Question: I have following data-

I want to filter this data as follows-
- This should return num(11) if any of the row has value 'OK'.
'''
Select distinct Num from Status_table where status = 'ok') -- Working fine
'''
- This should return num(11) if any of the row has value 'NO'.
'''
Select distinct Num from Status_table where status = 'No') -- Working fine
'''
- This should return '11' only when all the values are 'Yes'
I write following query
'''
Select distinct Num from Status_table where status = 'yes')
'''
This is not working as it will list '11' but I want to list it only when all status are 'Yes'
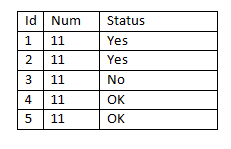
Answer: Your current queries are potentially inefficient for large data sets, and wouldn't scale well.
It might be better to:
'''
Select Num
from Status_table
where status = 'ok' and
rownum = 1;
Select Num
from Status_table
where status = 'No' and
rownum = 1;
'''
These would stop scanning the table when the required value was found.
For the 'Yes' query:
'''
Select Num
from Status_table
where status = 'Yes' and
rownum = 1 and
not exists (
select null
from Status_table
where status != 'Yes')
'''
This would scan the table until one row with 'Yes' is found, and if it is then it would check for the non-existence of any other value.